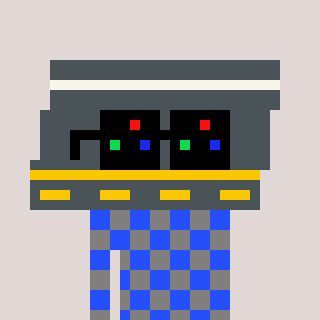
a pixel art character with square black sunglasses, a road-shaped head and a bluegrey-colored body on a warm background